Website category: university
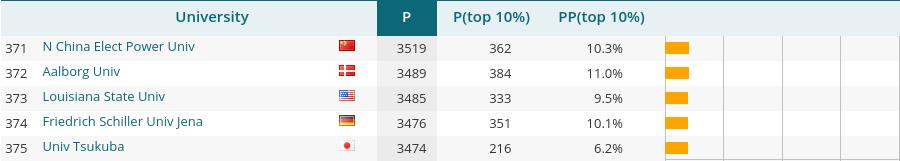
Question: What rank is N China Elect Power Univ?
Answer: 371

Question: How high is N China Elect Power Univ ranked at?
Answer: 371

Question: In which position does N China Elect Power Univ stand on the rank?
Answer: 371

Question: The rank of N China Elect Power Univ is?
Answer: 371

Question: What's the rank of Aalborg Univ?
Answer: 372

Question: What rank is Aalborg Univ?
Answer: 372

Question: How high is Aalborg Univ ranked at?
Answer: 372

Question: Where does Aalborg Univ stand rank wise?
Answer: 372

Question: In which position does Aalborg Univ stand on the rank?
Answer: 372

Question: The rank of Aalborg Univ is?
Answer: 372

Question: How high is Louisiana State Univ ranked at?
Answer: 373

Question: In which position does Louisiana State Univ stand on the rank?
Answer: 373

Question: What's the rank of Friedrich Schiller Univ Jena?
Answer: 374

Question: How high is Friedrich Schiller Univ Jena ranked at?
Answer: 374

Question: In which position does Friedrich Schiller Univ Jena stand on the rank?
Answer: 374

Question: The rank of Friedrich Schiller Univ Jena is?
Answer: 374

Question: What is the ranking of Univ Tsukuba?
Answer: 375

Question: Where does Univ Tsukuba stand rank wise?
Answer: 375

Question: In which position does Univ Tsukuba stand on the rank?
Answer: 375

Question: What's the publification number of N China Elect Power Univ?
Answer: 3519

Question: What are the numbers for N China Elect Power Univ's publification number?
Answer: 3519

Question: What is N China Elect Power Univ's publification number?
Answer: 3519

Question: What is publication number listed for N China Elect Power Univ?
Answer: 3519

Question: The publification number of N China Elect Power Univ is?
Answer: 3519

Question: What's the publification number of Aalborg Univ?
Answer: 3489

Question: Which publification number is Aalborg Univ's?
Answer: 3489

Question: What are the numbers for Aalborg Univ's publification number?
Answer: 3489

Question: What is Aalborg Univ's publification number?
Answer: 3489

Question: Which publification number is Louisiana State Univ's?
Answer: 3485

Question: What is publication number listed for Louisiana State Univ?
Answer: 3485

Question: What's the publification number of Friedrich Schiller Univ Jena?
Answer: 3476

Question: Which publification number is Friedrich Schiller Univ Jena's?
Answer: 3476

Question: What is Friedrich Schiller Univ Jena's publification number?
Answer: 3476

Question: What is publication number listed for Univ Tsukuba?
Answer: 3474

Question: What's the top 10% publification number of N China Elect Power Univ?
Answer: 362

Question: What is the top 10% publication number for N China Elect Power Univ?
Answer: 362

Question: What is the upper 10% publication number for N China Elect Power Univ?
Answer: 362

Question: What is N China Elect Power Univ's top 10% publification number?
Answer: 362

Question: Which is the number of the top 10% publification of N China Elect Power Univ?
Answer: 362

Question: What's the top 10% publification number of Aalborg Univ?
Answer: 384

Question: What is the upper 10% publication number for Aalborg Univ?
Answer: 384

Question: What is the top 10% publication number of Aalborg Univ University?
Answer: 384

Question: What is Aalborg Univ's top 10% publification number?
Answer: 384

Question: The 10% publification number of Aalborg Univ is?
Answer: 384

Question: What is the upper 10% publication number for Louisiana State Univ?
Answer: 333

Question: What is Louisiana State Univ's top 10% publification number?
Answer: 333

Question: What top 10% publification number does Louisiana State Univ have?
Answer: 333

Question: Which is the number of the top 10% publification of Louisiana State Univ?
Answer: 333

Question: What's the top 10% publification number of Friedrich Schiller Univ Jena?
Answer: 351

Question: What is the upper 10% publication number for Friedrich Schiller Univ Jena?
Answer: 351

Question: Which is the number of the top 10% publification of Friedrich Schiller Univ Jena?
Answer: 351

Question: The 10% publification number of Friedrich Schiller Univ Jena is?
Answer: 351

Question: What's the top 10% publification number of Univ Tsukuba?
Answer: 216

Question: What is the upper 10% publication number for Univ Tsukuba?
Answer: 216

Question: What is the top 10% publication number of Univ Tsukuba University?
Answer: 216

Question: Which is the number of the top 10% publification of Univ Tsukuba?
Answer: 216

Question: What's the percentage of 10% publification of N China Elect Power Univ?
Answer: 10.3%

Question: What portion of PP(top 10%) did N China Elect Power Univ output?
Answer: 10.3%

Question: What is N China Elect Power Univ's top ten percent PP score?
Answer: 10.3%

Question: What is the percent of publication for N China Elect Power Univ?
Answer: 10.3%

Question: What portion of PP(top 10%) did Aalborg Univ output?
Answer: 11.0%

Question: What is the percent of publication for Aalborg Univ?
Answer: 11.0%

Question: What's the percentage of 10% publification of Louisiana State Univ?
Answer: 9.5%

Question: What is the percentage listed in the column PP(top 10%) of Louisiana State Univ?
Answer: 9.5%